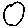
Label: circle